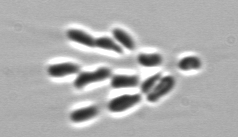
Label: Dinobryon